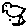
Label: bird